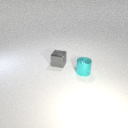
small gray metal cube to the left of small cyan metal cylinder